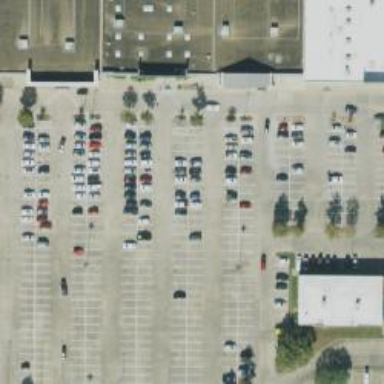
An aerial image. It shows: Parking space.